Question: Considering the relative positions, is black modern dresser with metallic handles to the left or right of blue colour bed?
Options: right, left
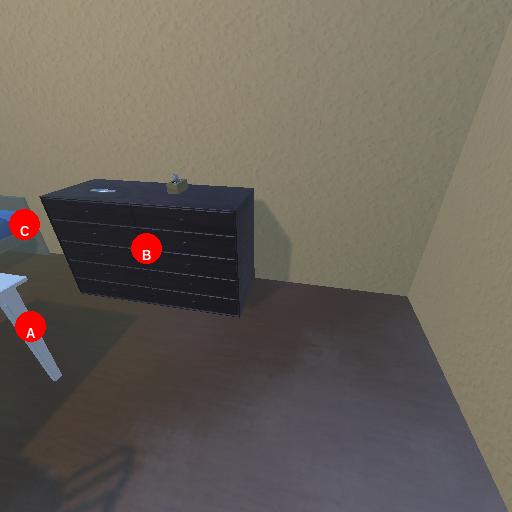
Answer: right